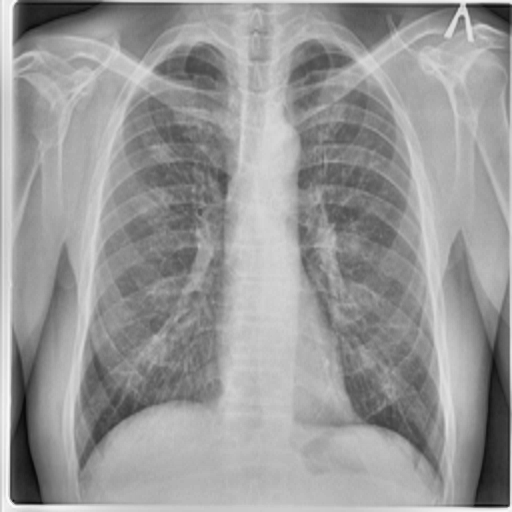
Finding: TUBERCULOSIS